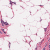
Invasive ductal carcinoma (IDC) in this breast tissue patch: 1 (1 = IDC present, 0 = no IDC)